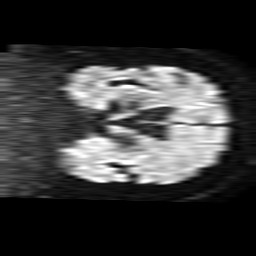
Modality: TRACE
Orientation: coronal
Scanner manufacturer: philips
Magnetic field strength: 1.5 T
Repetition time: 3.847 s
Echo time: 0.09719 s